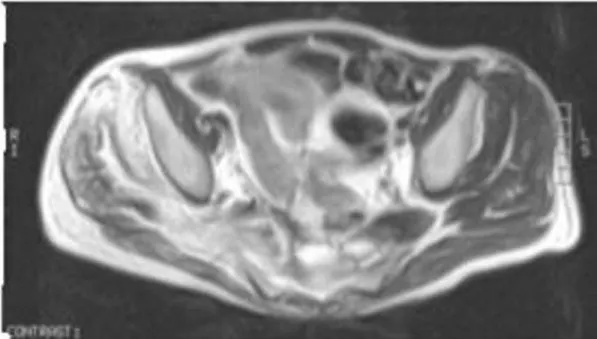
CT showing gas in the bladder and two locules of gas in the soft tissue just outside piriformis muscle and adjacent to the right femur.
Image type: radiology (mri)